Question: I am trying to create Groups, Users and Memberships (the many-to-many relationships) simultaneously. People can add users to the group as they create it and then I want it to route through to a view of the group with all the members. I can get the users to be created and the current user's membership to save to the database. However I'm struggling to get the id for the freshly created User objects in order to save the new memberships.
# Group.rb
'''
class Group < ActiveRecord::Base
has_many :memberships
has_many :users, :through => :memberships
has_many :users
accepts_nested_attributes_for :users, :reject_if => lambda { |a| a[:name].blank? or a[:number].blank? }
end
'''
# Membership.rb
'''
class Membership < ActiveRecord::Base
belongs_to :groups
belongs_to :users
end
'''
# User.rb
'''
class User < ActiveRecord::Base
has_many :memberships
has_many :groups, :through => :memberships
belongs_to :group
end
'''
# groups_controller.rb
'''
class GroupsController < ApplicationController
def show
@group = Group.find(params[:id])
respond_to do |format|
format.html
end
end
def new
@group = Group.new
3.times { @group.users.build }
end
def create
@group = Group.new(params[:group])
@group.memberships.build(:user_id => current_user.id)
logger.info @group.users
@group.users.each do |x|
@group.memberships.build(:user_id => x.id )
end
respond_to do |format|
if @group.save
format.html { redirect_to(@group, :notice => 'Success!') }
else
format.html { render :action => "new" }
end
end
end
end
'''
My form looks like this:

Which is created by:
# views/groups/new.html.rb
'''
<h1>New group</h1>
<%= form_for(@group) do |form| %>
<fieldset>
<legend>Create a new group</legend>
<%= render 'shared/group_error_messages', :object => form.object %>
<div class="clearfix">
<%= form.label :group_name %>
<div class="input">
<%= form.text_field :group_name %>
</div>
</div>
<div id="users">
<div class="user">
<%= form.fields_for :users, :url => {:action => 'new', :controller => 'users', :registered => false}, do |user_form| %>
<%= render 'user', :user => user_form %>
<% end %>
</div>
</div>
</div>
<div class="actions">
<%= form.submit :value => 'Create your group', :class => 'btn success'%>
</div>
</fieldset>
<% end %>
'''
# views/groups/_user.html.rb
'''
<div class="clearfix">
<%= user.label :name %>
<div class="input">
<%= user.text_field :name %>
</div>
</div>
<div class="clearfix">
<%= user.label :number %>
<div class="input">
<%= user.text_field :number %>
</div>
</div>
<div class="clearfix" style="display:none">
<%= user.label :password %>
<div class="input">
<%= user.password_field :password, :value => newpass(6) %><!-- todo: fix this horrible hack -->
</div>
</div>
<div class="clearfix" style="display:none">
<%= user.label :registered %>
<div class="input">
<%= user.text_field :registered, :value => false %> <!-- todo: fix this horrible hack -->
</div>
</div>
<div class="clearfix" style="display:">
<%= user.label :id %>
<div class="input">
<%= user.text_field :id %> <!-- todo: fix this horrible hack -->
</div>
</div>
'''
So my main desire is to get this bit of code to find the User ids as they are created and then use those ids to build the memberships between the groups and users.
Thanks much in advance :)
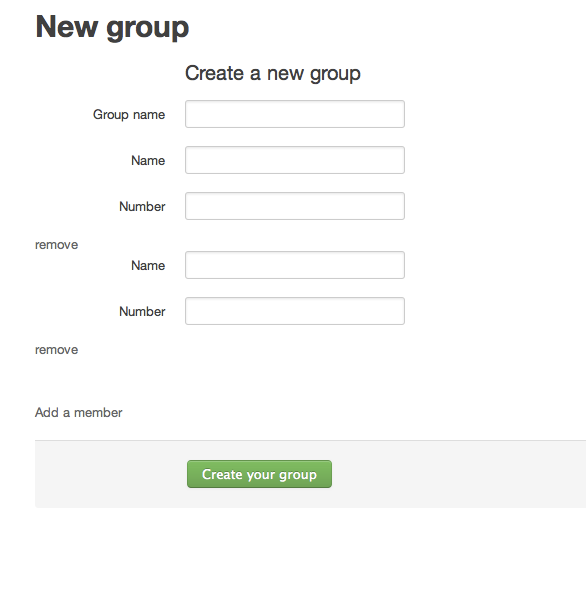
Answer: I think
'''
has_many :users, :through => :memberships
has_many :users
'''
is wrong, you can't have two or more associations with same name .
Try to do
'''
has_many :users, :through => :memberships
has_many :members, :class_name => 'User', :foreign_key => :user_id
'''
and make corresponding changes in views and controllers . Like
'''
form.fields_for : members
'''